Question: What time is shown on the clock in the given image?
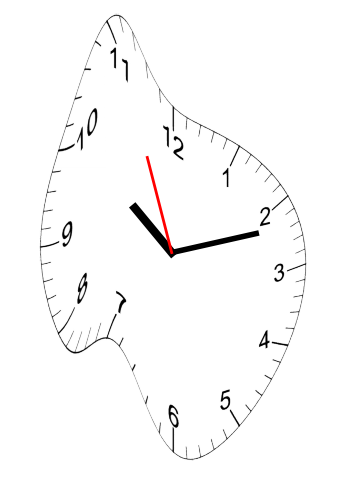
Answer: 10:11:56